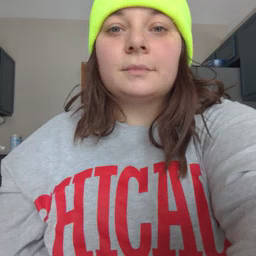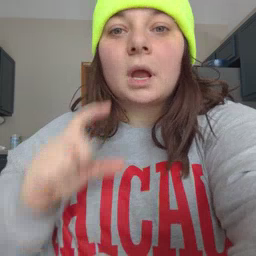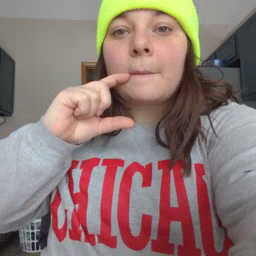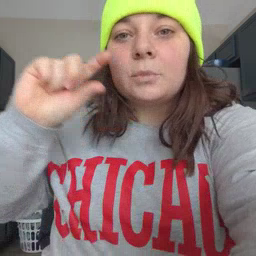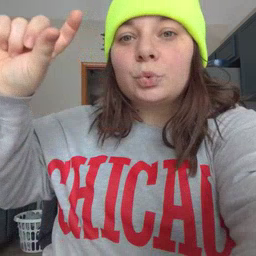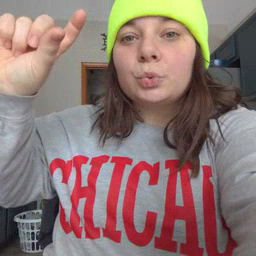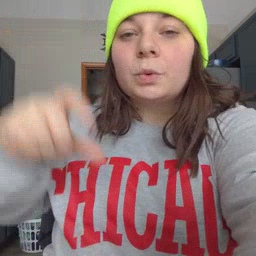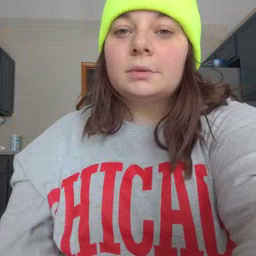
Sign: moon